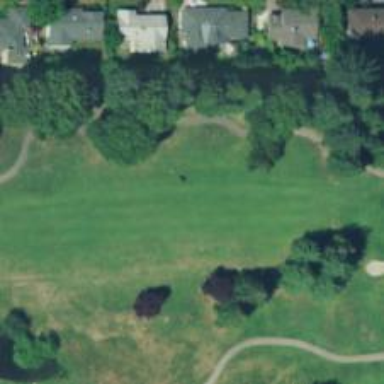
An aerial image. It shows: View of golf hole.